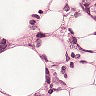
Metastatic tissue present: yes